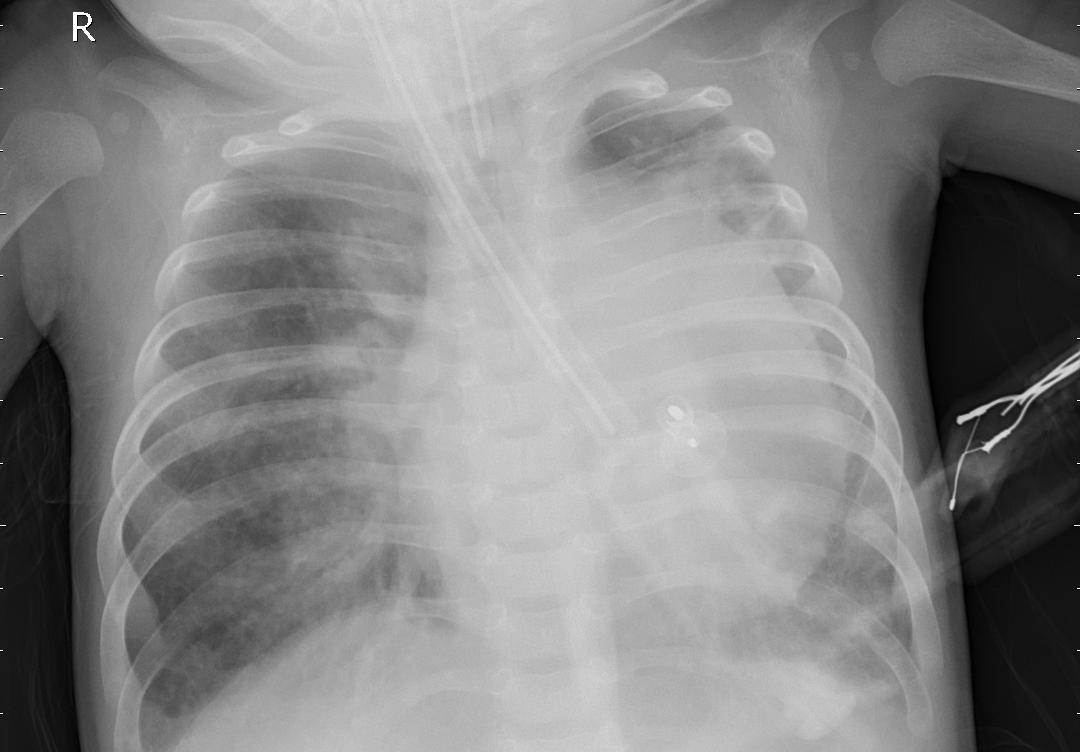
Diagnosis: PNEUMONIA